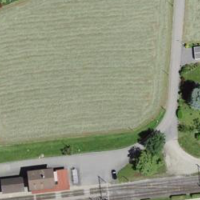
EUNIS habitat code: 55
Species observed at this site:
Lanius collurio